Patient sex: M
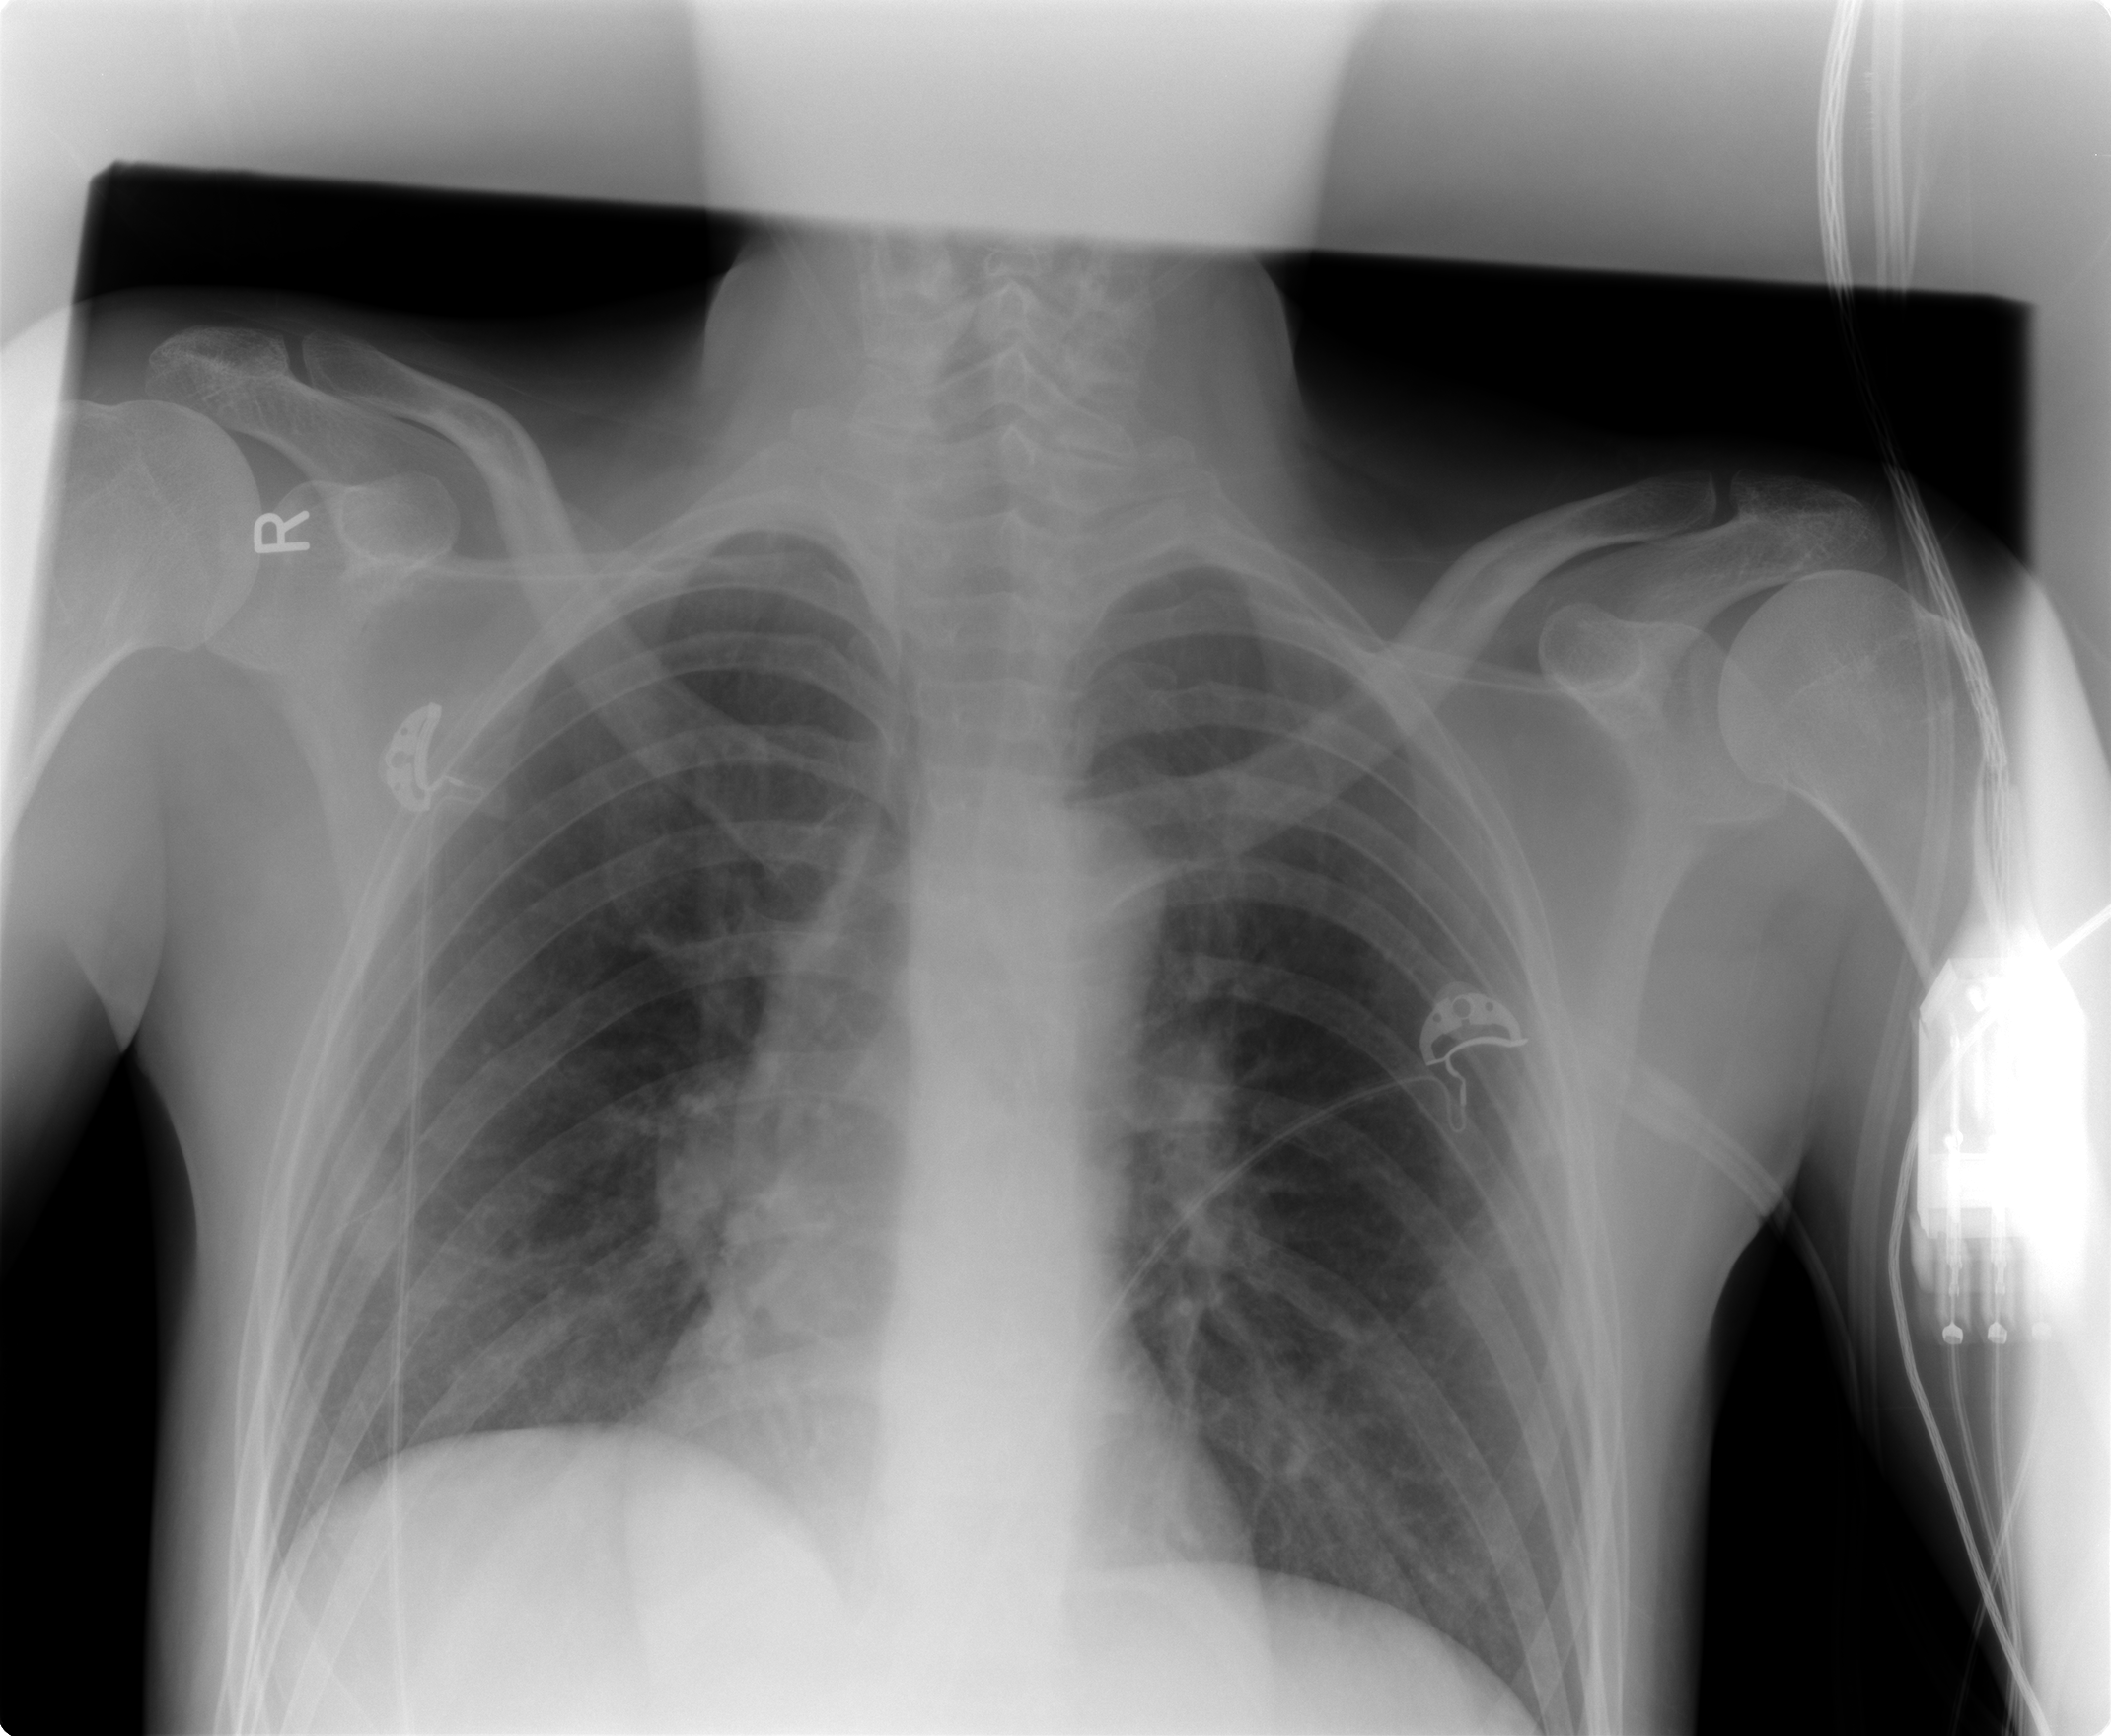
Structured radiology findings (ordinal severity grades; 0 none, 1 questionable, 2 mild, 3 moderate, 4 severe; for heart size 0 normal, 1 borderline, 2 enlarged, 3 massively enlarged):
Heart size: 0
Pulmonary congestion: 0
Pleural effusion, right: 0
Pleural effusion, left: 0
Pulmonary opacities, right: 0
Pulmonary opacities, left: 0
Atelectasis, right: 2
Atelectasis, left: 2